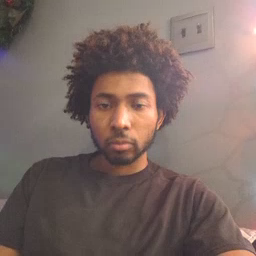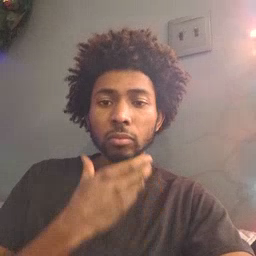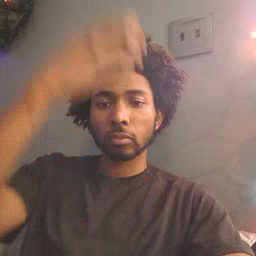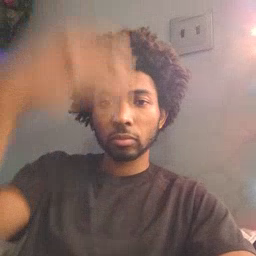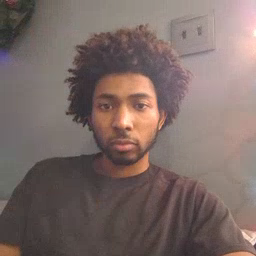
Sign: giraffe